Field crop: maize
Growth stage: 2
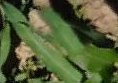
Species: maize